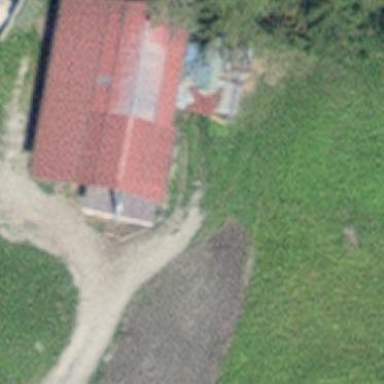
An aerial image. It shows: Farmyard area.